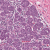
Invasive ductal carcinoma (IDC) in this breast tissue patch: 0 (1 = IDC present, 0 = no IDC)